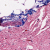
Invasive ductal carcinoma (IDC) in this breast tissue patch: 0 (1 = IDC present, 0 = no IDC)